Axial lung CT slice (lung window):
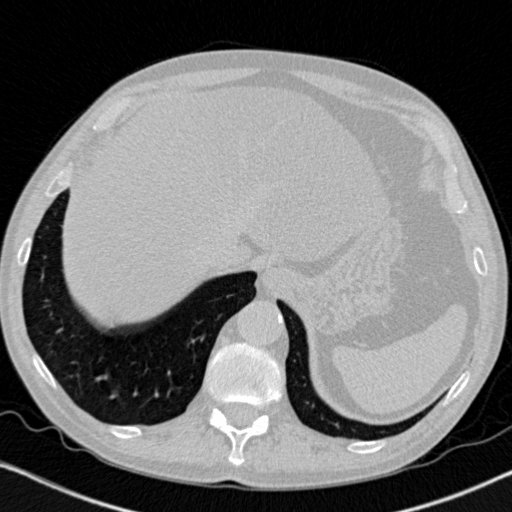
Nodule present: no